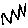
Label: zigzag